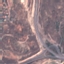
Land use / land cover class: Highway